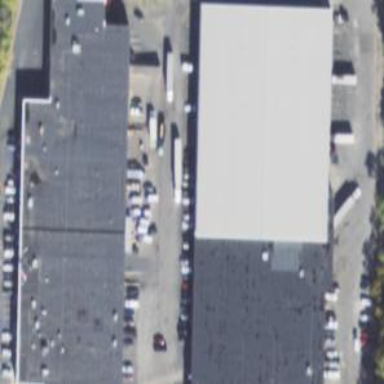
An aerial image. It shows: Commercial building.